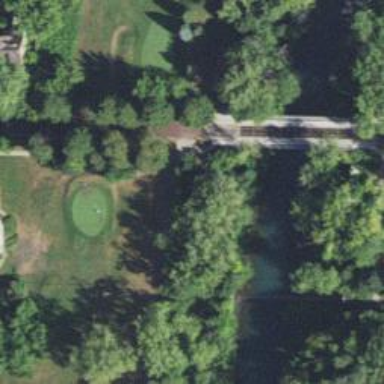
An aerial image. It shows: Pathway for golfing.